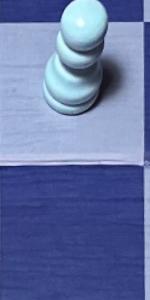
Label: Empty